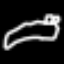
Label: frog